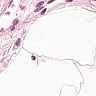
Metastatic tissue present: no